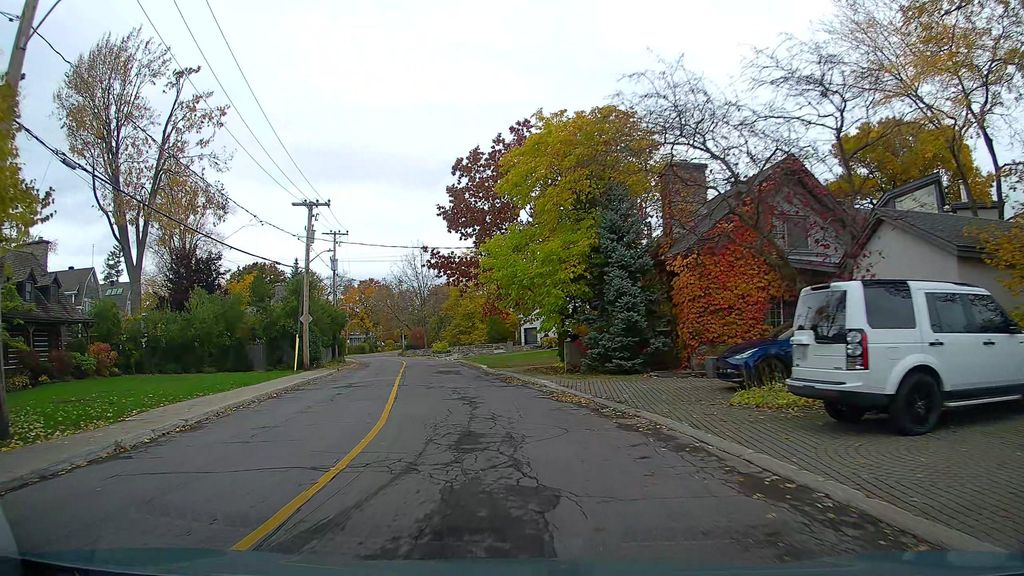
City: montreal